Question: I am working on a cross stitch chart generator, see below for a sample of a chart. I have a lot done but have performance/resource/workflow question.
When the user clicks a box I want to let them change the symbol and bg color. The charts can be large probably an absolute max of like 500x500 cells, but usually probably less than 200x200 cells. Would it be "better" to have a table with cells and when a cell is clicked jquery could do it's thing and change the attributes of the cell? Or have a php script draw a rectangle of desired color and copy a symbol to the correct location and update the chart? I do not know if this will make a difference in the answer, but in the end the user will be able to download a pdf of the chart.
It may also be that neither of my ways is better...
Thank you very much,
Todd

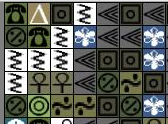
Answer: The question is, do you need a downloadable chart? If so, use the PHP way. If not, use '<table>' or CSS to arrange the pictures as a grid.